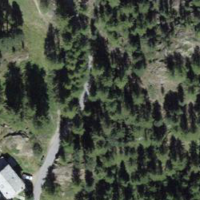
EUNIS habitat code: 41
Species observed at this site:
Corvus corax
Nucifraga caryocatactes
Passer domesticus